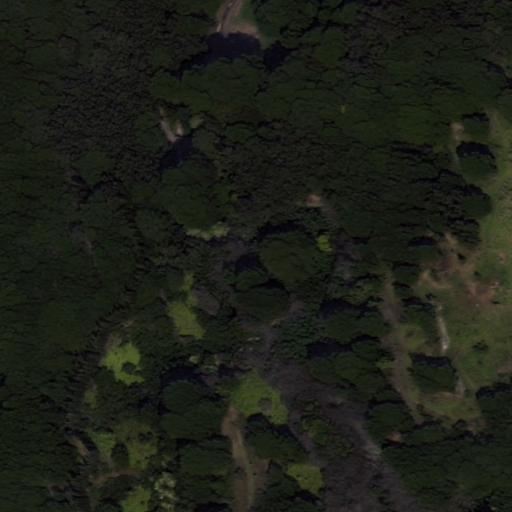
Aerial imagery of valley in Hawaii named Opaepilau Gulch containing only unknown